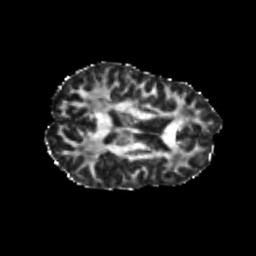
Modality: FA
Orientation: axial
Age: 20
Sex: female
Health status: healthy
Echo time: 0.074 s